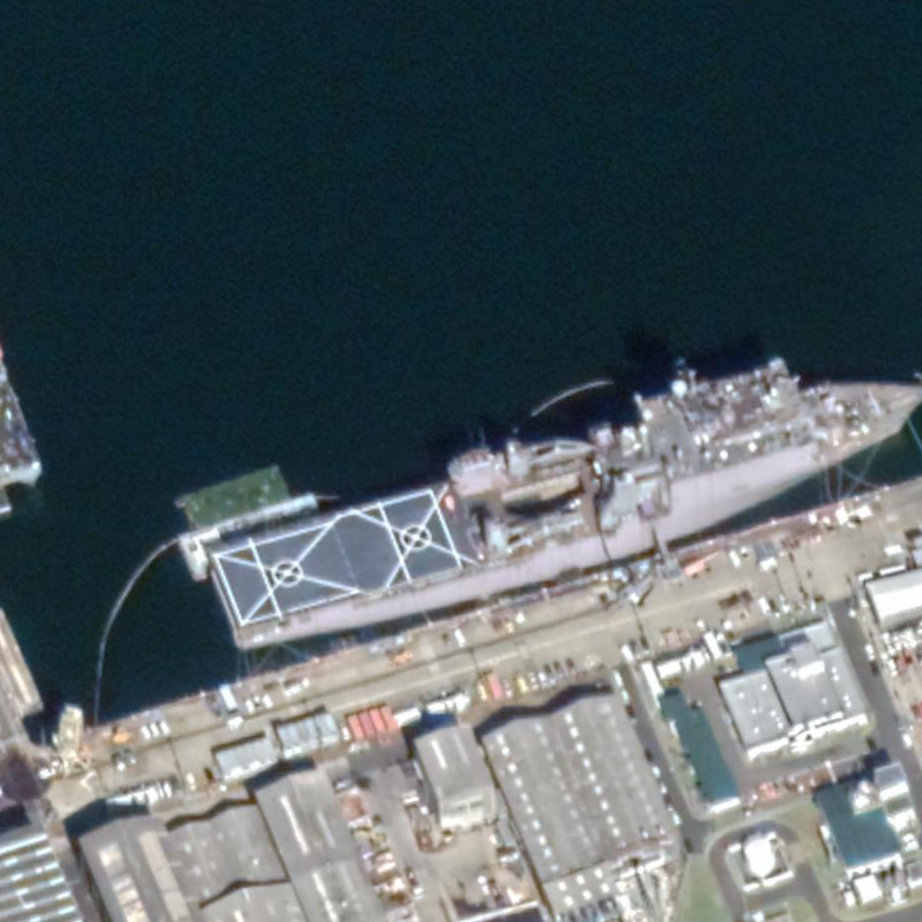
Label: combat